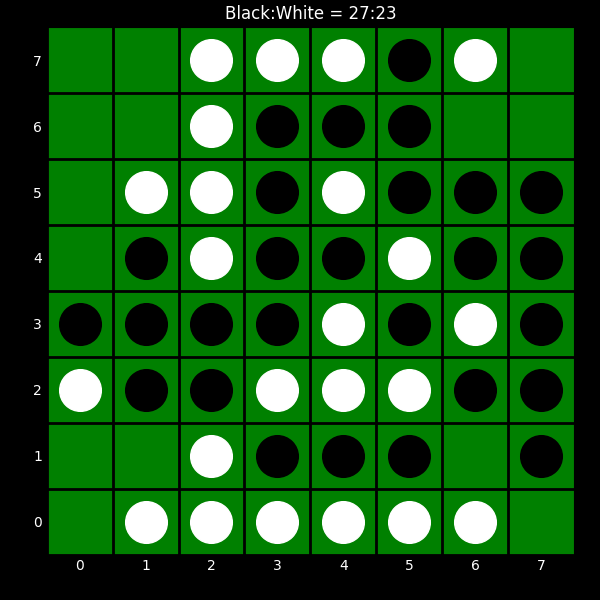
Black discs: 27
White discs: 23